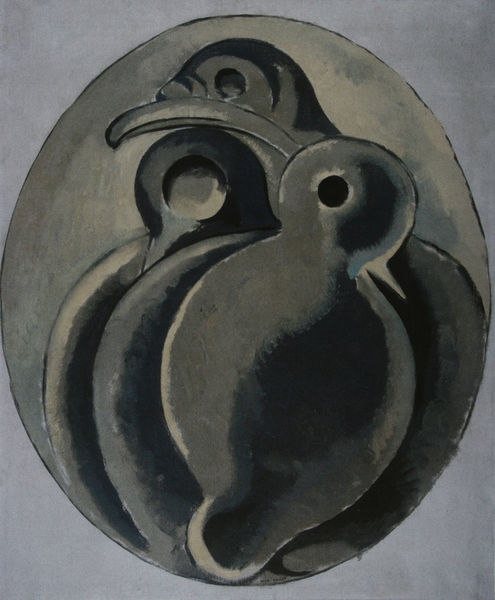
Titel: La famille nombreuse, Die kinderreiche Familie
Künstler: Max Ernst
Institution: Privatsammlung
Schlagwörter: dunkel, flügel, schatten, vogel, grau, schwarz, tiere, vögel, auge, drei, familie, mutter, kreis, oval, rund, ente, schnabel, abstrakt, formen, schattierung, junge, max ernst, kegel, form, küken, nest, muttertier, jungtiere, pinguine, pinguin